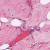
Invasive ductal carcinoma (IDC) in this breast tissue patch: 0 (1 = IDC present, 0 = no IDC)